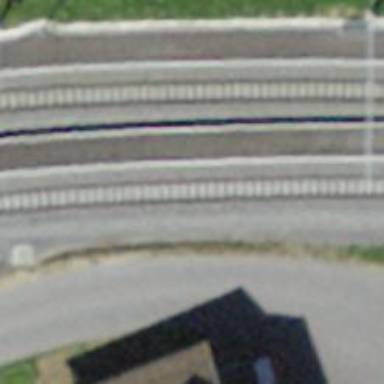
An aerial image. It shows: Railway stop with public transport stop position.